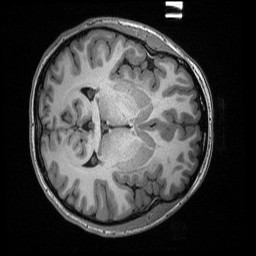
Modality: T1w
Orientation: axial
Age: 21
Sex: female